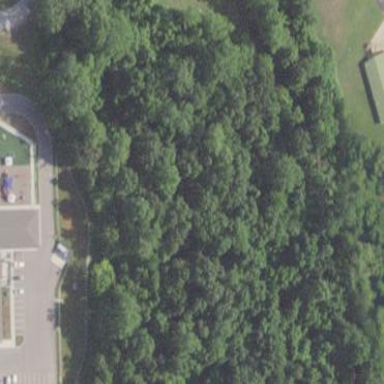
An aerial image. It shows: Mixed woodland with variety of leaf types and cycles.